Field crop: tomato
Growth stage: 1
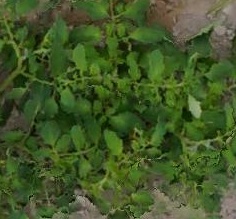
Species: tomato